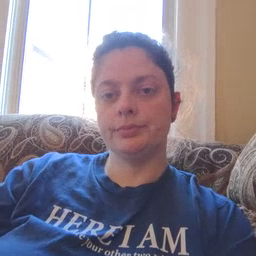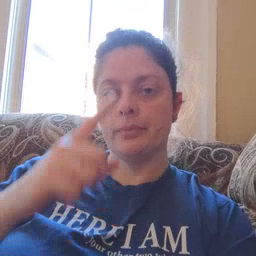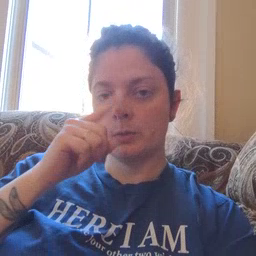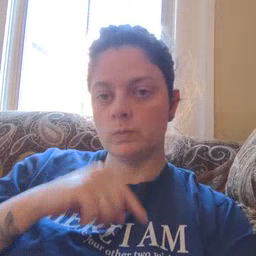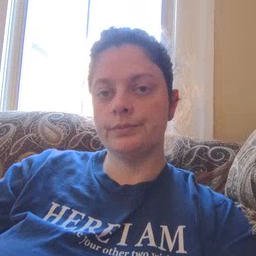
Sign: mouse